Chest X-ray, PA view. Patient: 31 years old, sex F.
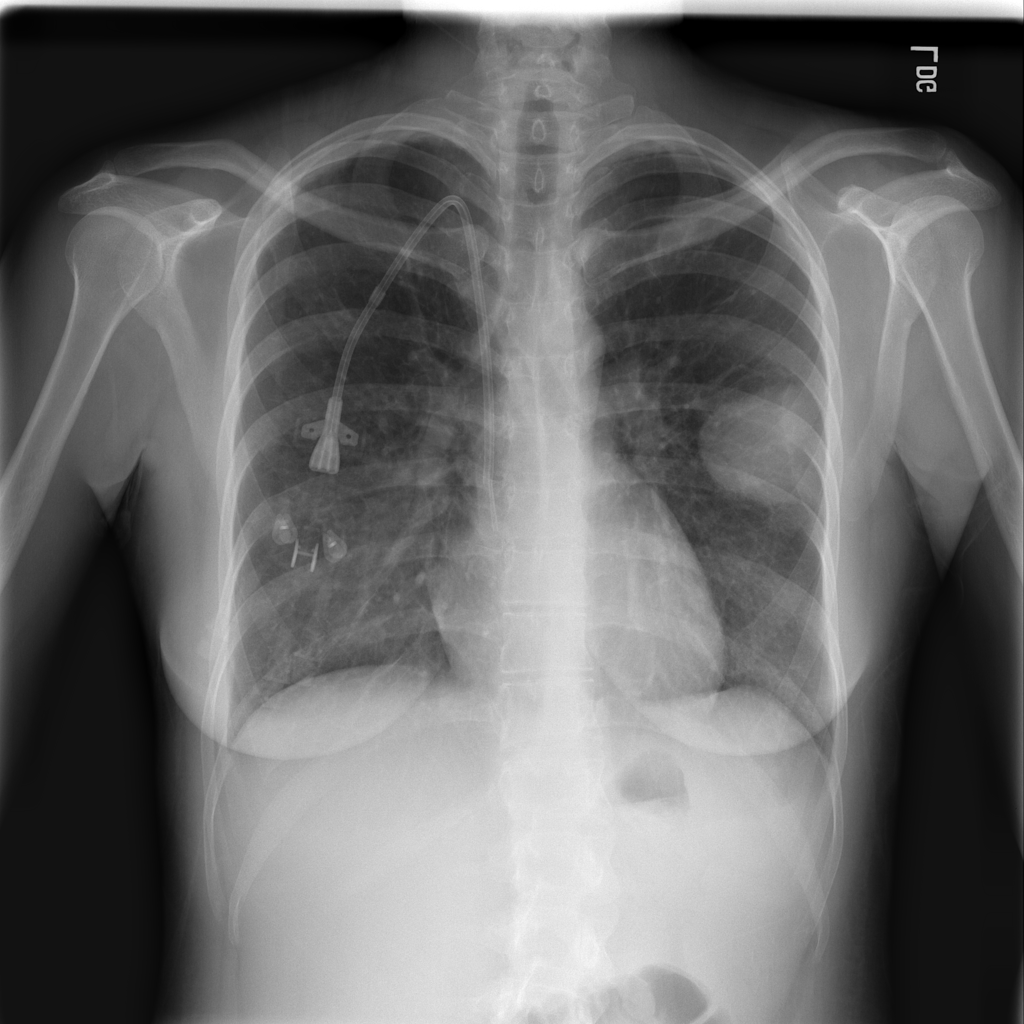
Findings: Mass